Aerial crown-view tile of a tropical tree (Barro Colorado Island, Panama), acquired 20250317:
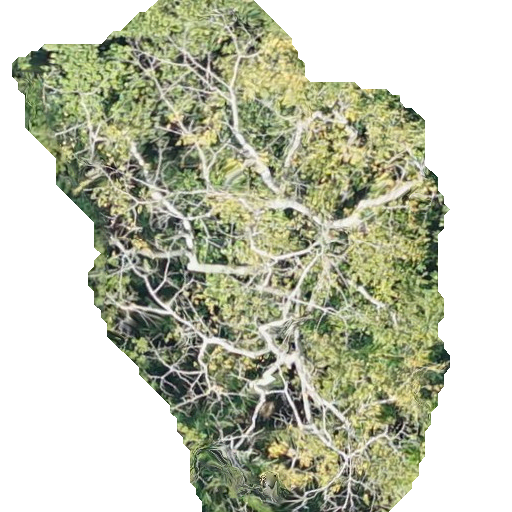
Species: Spondias radlkoferi
GBIF accepted scientific name: Spondias radlkoferi
Crown area: 234.563 m²